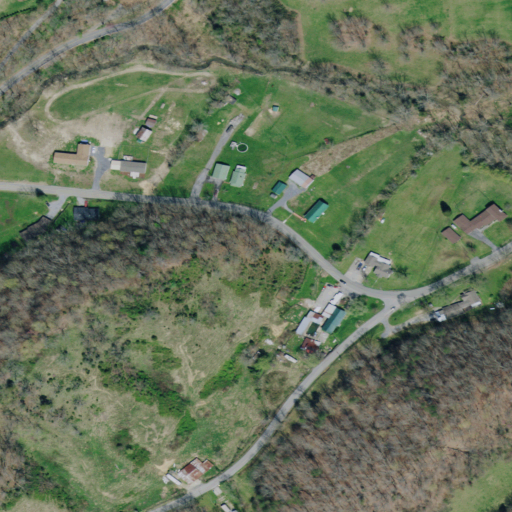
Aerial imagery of valley in Tennessee named Long Hollow containing pasture, deciduous forest, open development, low intensity development, medium intensity development, woody wetlands, and mixed forest